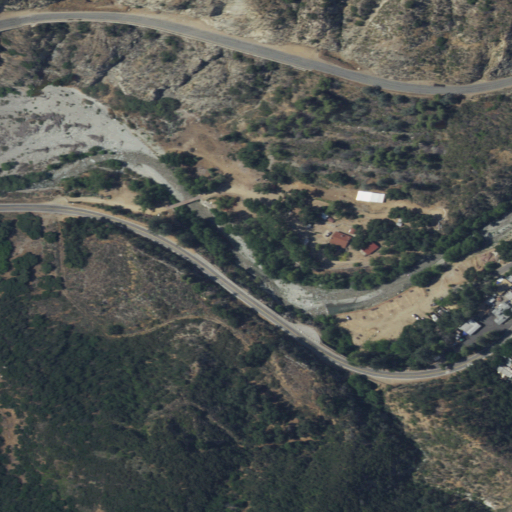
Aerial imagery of plain(s) in California named Williams Flat containing shrub, low intensity development, herbaceous wetlands, open development, woody wetlands, grassland, medium intensity development, and high intensity development